Question: When I tried to use IconButtons, I noticed that they were rendered incorrectly - the icon itself was offset to the right bottom, while the clicking animation was perfectly fine. Now my question is: Is this issue related to my code or is it Flutter's fault?
This is the build method of the StatelessWidget the IconButtons are located in:
'''
return Container(
child: Row(
mainAxisAlignment: MainAxisAlignment.spaceEvenly,
children: <Widget>[
IconButton(
onPressed: () => {},
icon: Icon(
Icons.play_circle_outline,
size: 50,
),
color: Color(0xff3C6E71),
),
],
),
);
'''
This is how it looks when the button is clicked, the Icon itself is offset to the bottom right but the clicking animation is perfectly centered how it should be.

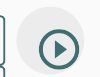
Answer: Probably some issue with the widget 'padding', you can try adding a 'padding' with the value zero:
'''
return Container(
child: Row(
mainAxisAlignment: MainAxisAlignment.spaceEvenly,
children: <Widget>[
IconButton(
onPressed: () => {},
padding: EdgeInsets.zero, // set padding to zero
icon: Icon(
Icons.play_circle_outline,
size: 50,
),
color: Color(0xff3C6E71),
),
],
),
);
'''